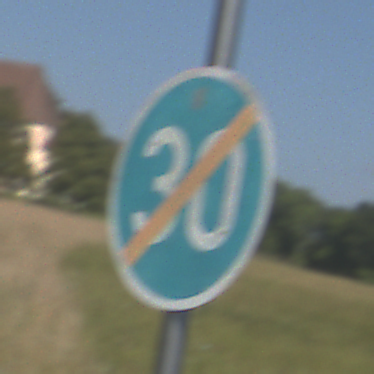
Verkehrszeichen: EndeMindestgeschwindigkeit
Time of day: Midday
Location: Outdoor (Nature)
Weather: Clear
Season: NotSpecified
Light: Natural